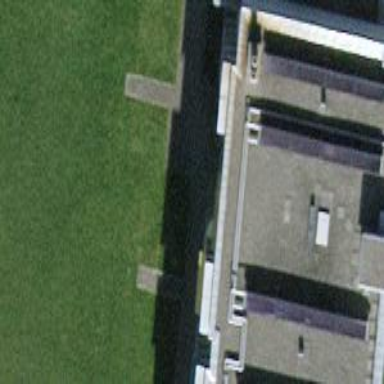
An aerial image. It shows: Flat-roofed apartment building.